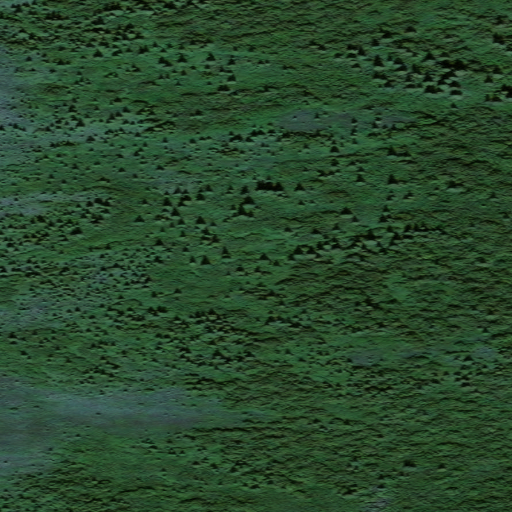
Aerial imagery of mountain in Alaska named Iron Mountain containing only unknown